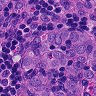
Metastatic tissue present: yes